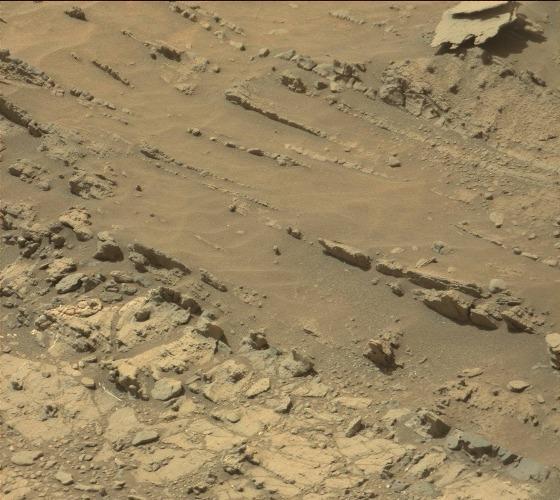
Terrain classes present: Bedrock, Gravel / Sand / Soil, Rock, Shadow